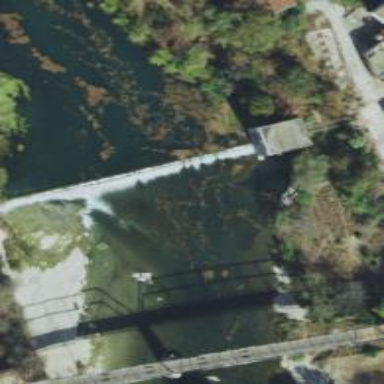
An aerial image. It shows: Weir along the waterway.